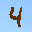
Label: 4